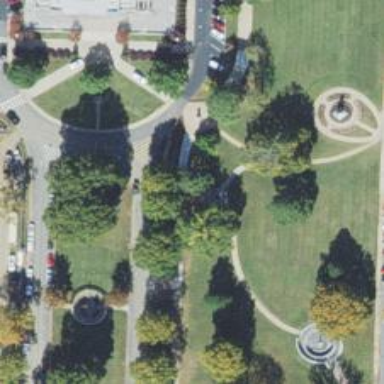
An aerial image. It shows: Historic memorial.